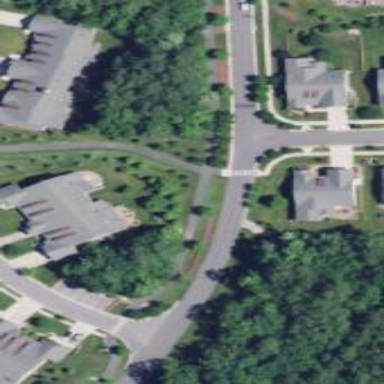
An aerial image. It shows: Residential road.